Question: I am trying to draw one HTML file using WebView.But it is showing error.

please help me to resolve the issue.
'''
package kc.RajusLabs.iamhere;
import android.app.Activity;
import android.os.Bundle;
import android.view.Window;
import android.view.WindowManager;
import android.webkit.WebView;
public class About extends Activity {
WebView about;
@Override
protected void onCreate(Bundle savedInstanceState) {
super.onCreate(savedInstanceState);
getWindow().requestFeature(Window.FEATURE_NO_TITLE);
setContentView(R.layout.about);
//full screen
getWindow().setFlags(WindowManager.LayoutParams.FLAG_FULLSCREEN,
WindowManager.LayoutParams.FLAG_FULLSCREEN);
about = (WebView) findViewById(R.id.WVAbout);
about.loadUrl("file:///android_assets/about.html");
}
}
'''
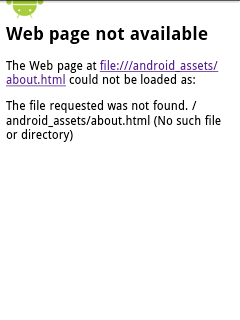
Answer: Your issue is remove extra s from assets and here you go.